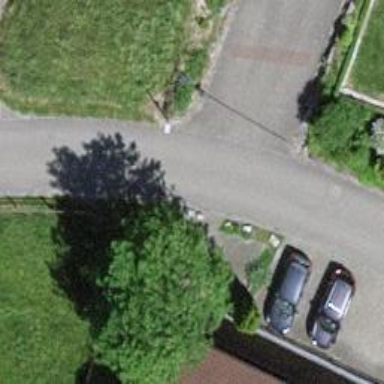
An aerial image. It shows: Asphalt road in residential area.